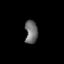
Tissue: lung
Cell type: Endothelial cells
Senescence score: 0.5463
Nuclear area (px): 286
Mean DAPI intensity: 110.79